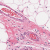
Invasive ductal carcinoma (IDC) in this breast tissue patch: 0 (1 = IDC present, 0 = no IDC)